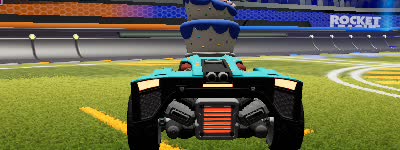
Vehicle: breakout